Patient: sex M, age 51
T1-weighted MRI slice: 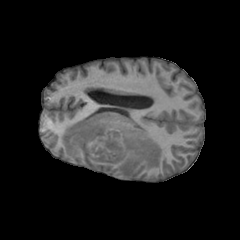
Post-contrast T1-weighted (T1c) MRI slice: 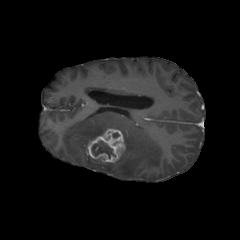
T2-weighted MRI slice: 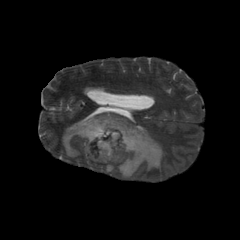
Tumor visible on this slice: yes
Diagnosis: Glioblastoma, IDH-wildtype
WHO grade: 4